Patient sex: M
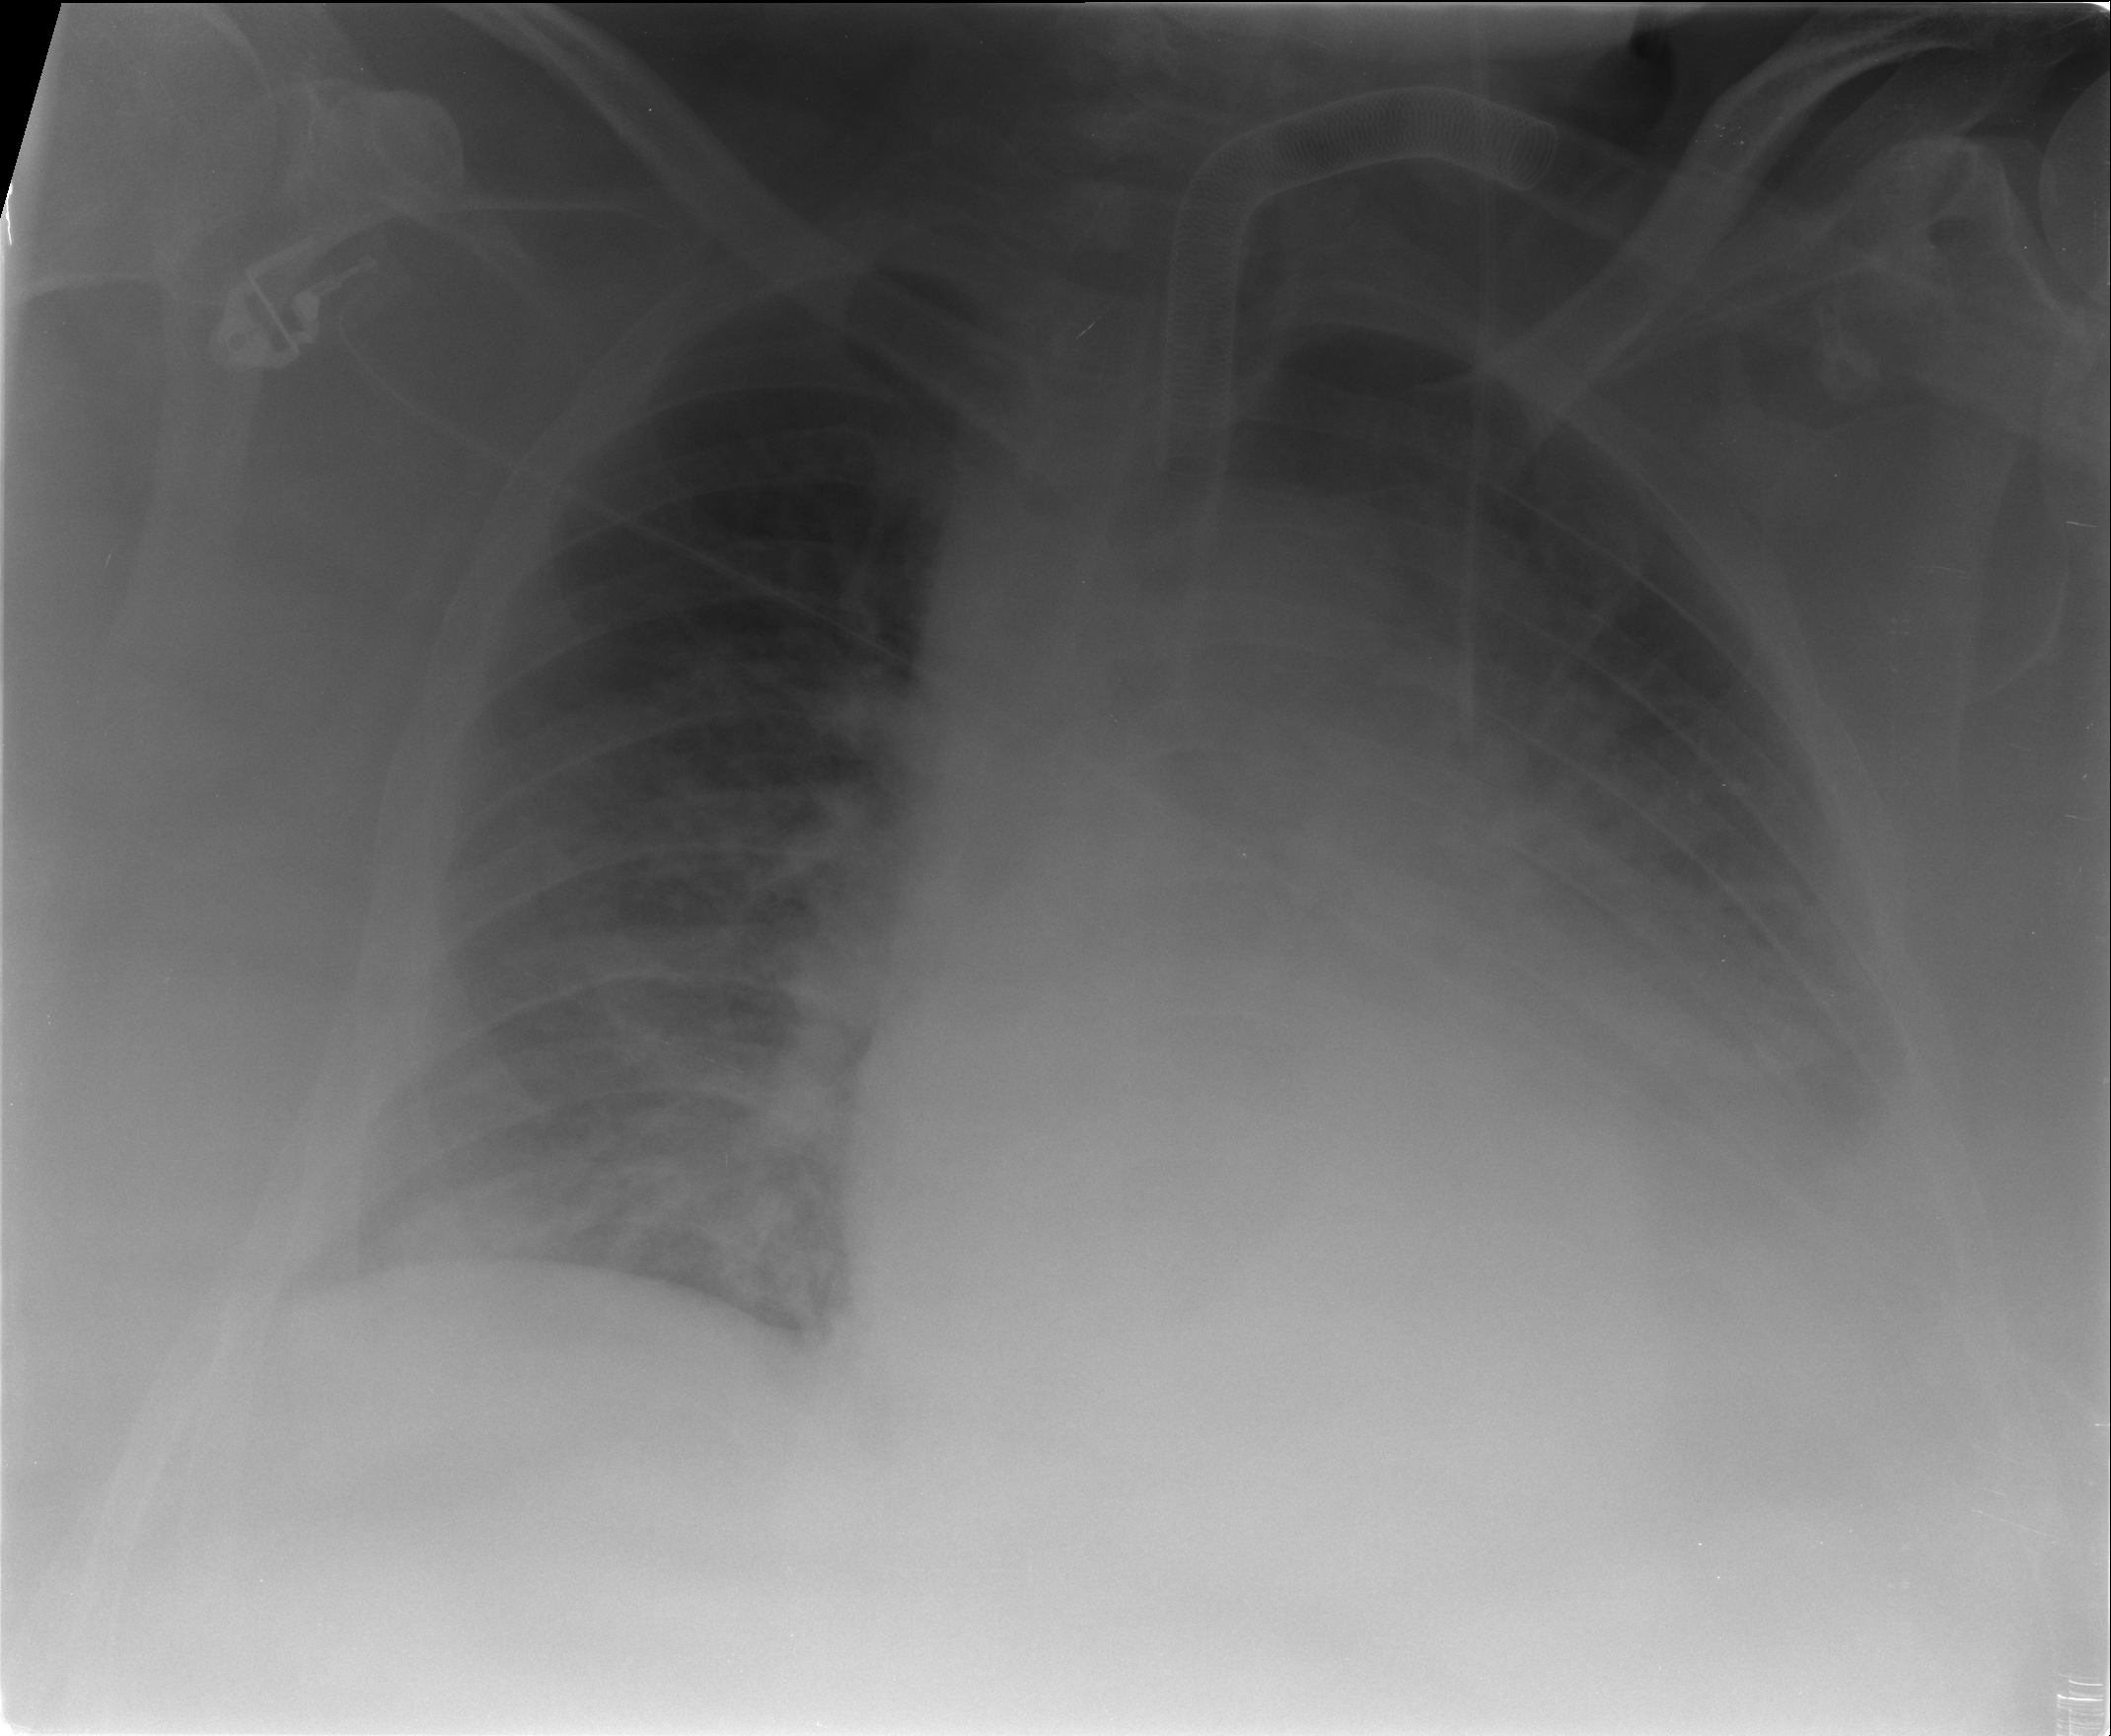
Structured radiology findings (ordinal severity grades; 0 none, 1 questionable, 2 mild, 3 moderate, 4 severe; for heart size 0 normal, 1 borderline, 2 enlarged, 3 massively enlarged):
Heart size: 1
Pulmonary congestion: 2
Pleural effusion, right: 2
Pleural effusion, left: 3
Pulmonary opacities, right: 0
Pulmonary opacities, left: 3
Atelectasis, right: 2
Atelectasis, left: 2